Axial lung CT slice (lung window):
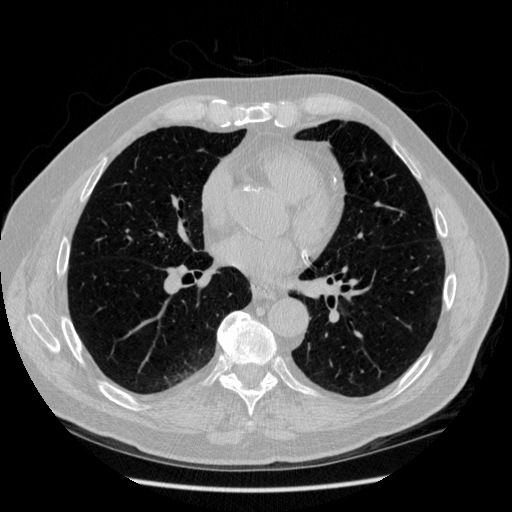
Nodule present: no